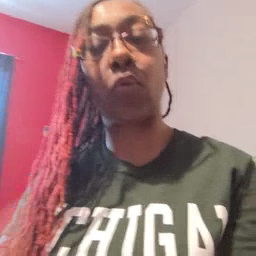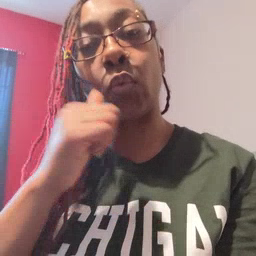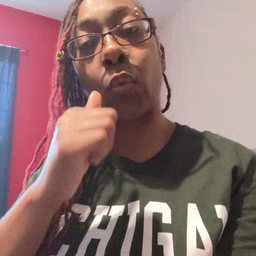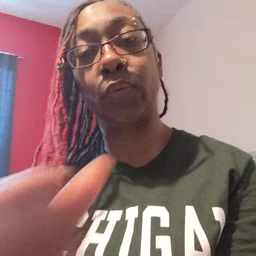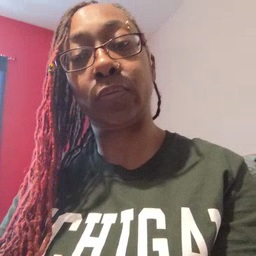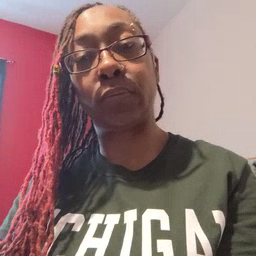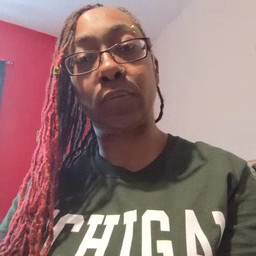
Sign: girl